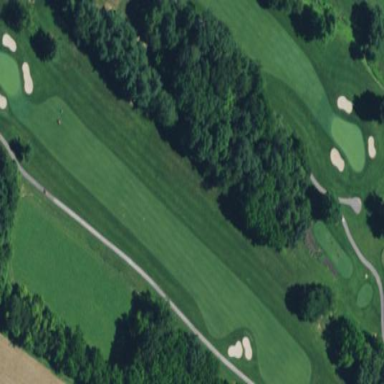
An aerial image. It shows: Grassy area designated as golf fairway.